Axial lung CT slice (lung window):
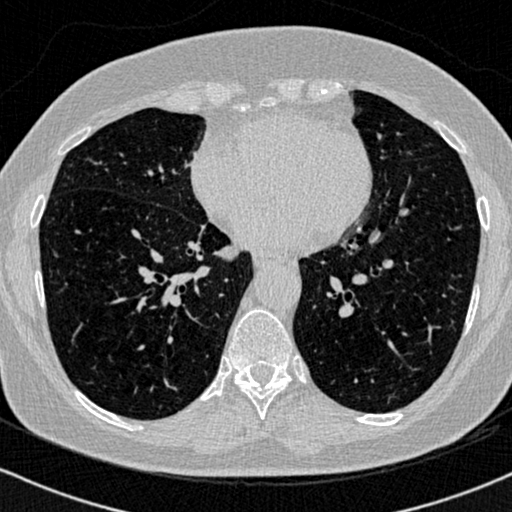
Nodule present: no